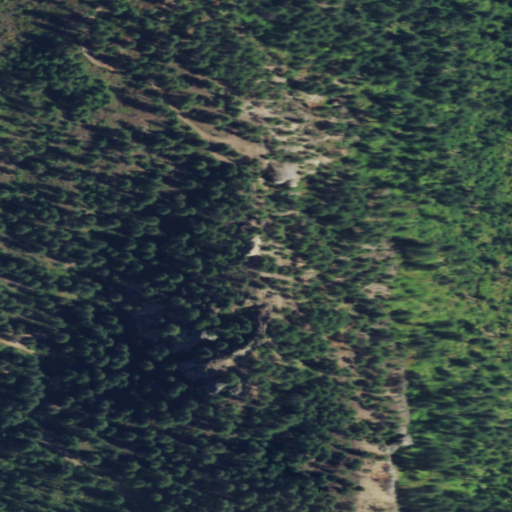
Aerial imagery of mountain in Washington named Gibraltar Rock containing evergreen forest and shrub